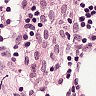
Metastatic tissue present: no